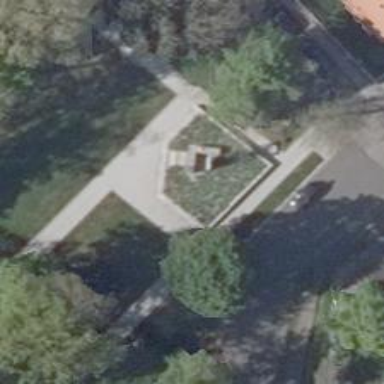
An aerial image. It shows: Historic memorial.